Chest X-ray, PA view. Patient: 52 years old, sex F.
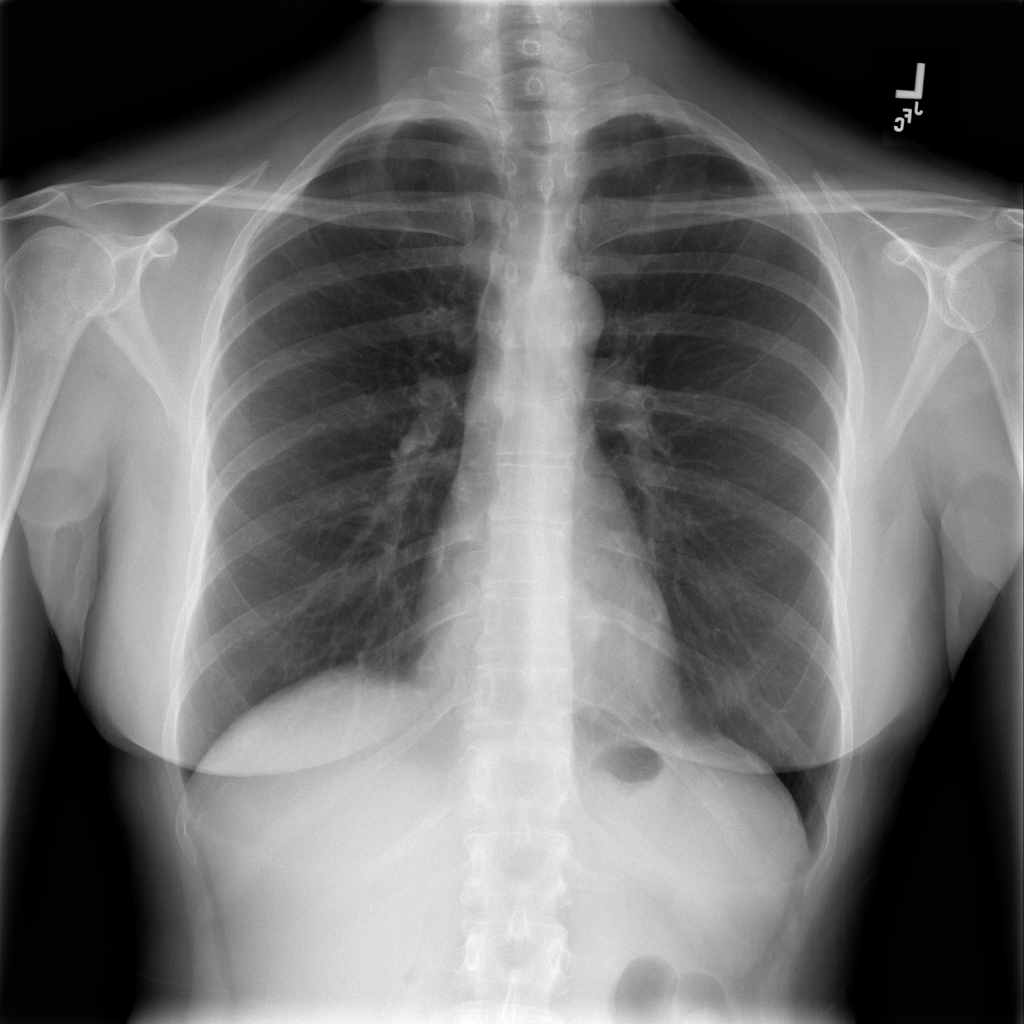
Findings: Infiltration, Mass, Nodule